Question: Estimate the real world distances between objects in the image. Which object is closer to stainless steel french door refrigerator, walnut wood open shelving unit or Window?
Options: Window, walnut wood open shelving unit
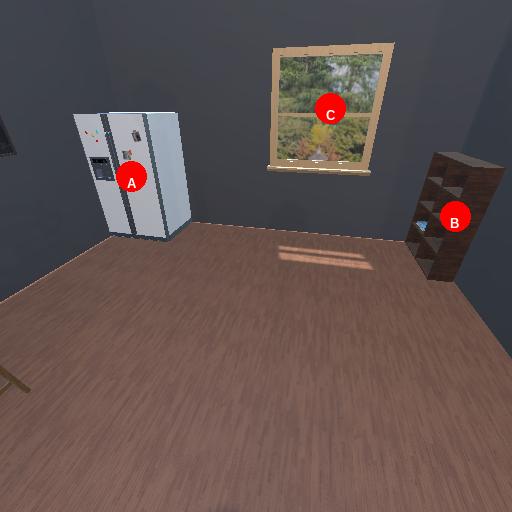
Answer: Window